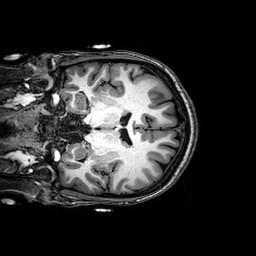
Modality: T1w
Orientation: coronal
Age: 24
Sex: female
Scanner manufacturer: philips
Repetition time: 0.008188 s
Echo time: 0.00374 s